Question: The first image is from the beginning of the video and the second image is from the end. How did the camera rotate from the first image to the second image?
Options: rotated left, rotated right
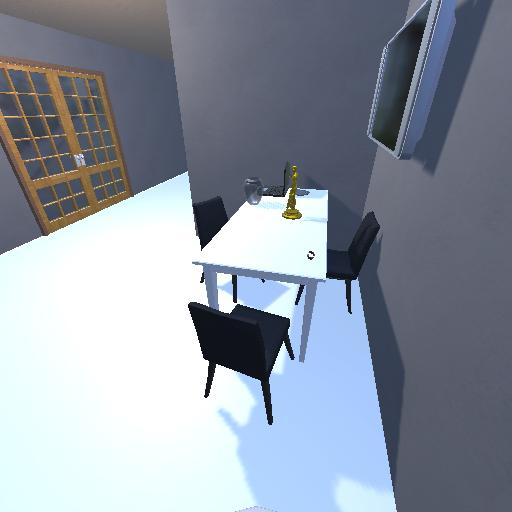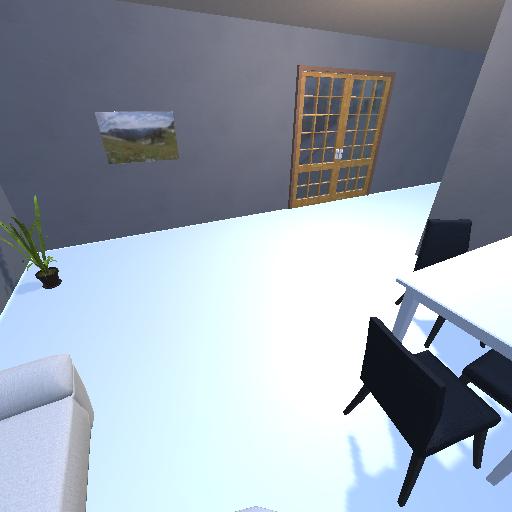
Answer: rotated left